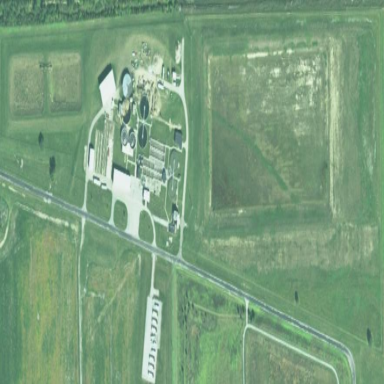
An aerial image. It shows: Wastewater plant.